Aerial crown-view tile of a tropical tree (Barro Colorado Island, Panama), acquired 20240611:
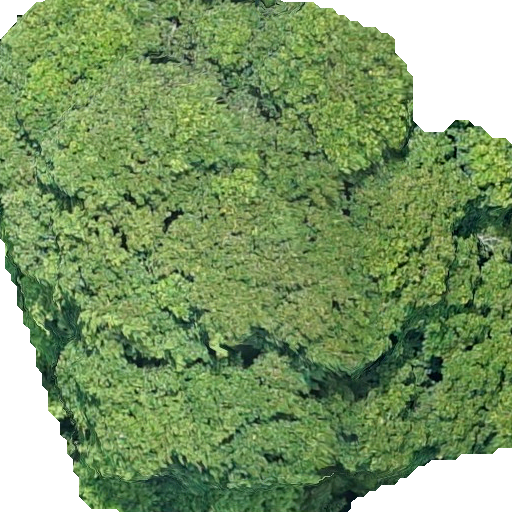
Species: Prioria copaifera
GBIF accepted scientific name: Prioria copaifera
Crown area: 404.258 m²